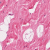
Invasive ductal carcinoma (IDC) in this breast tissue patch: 0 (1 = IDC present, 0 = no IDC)